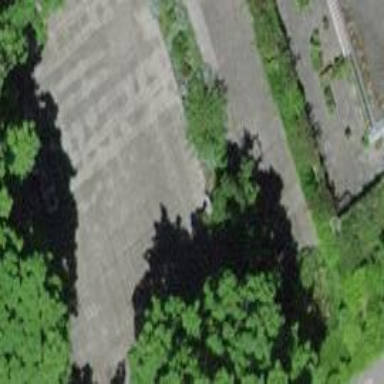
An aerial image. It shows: Paved pedestrian road.